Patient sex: F
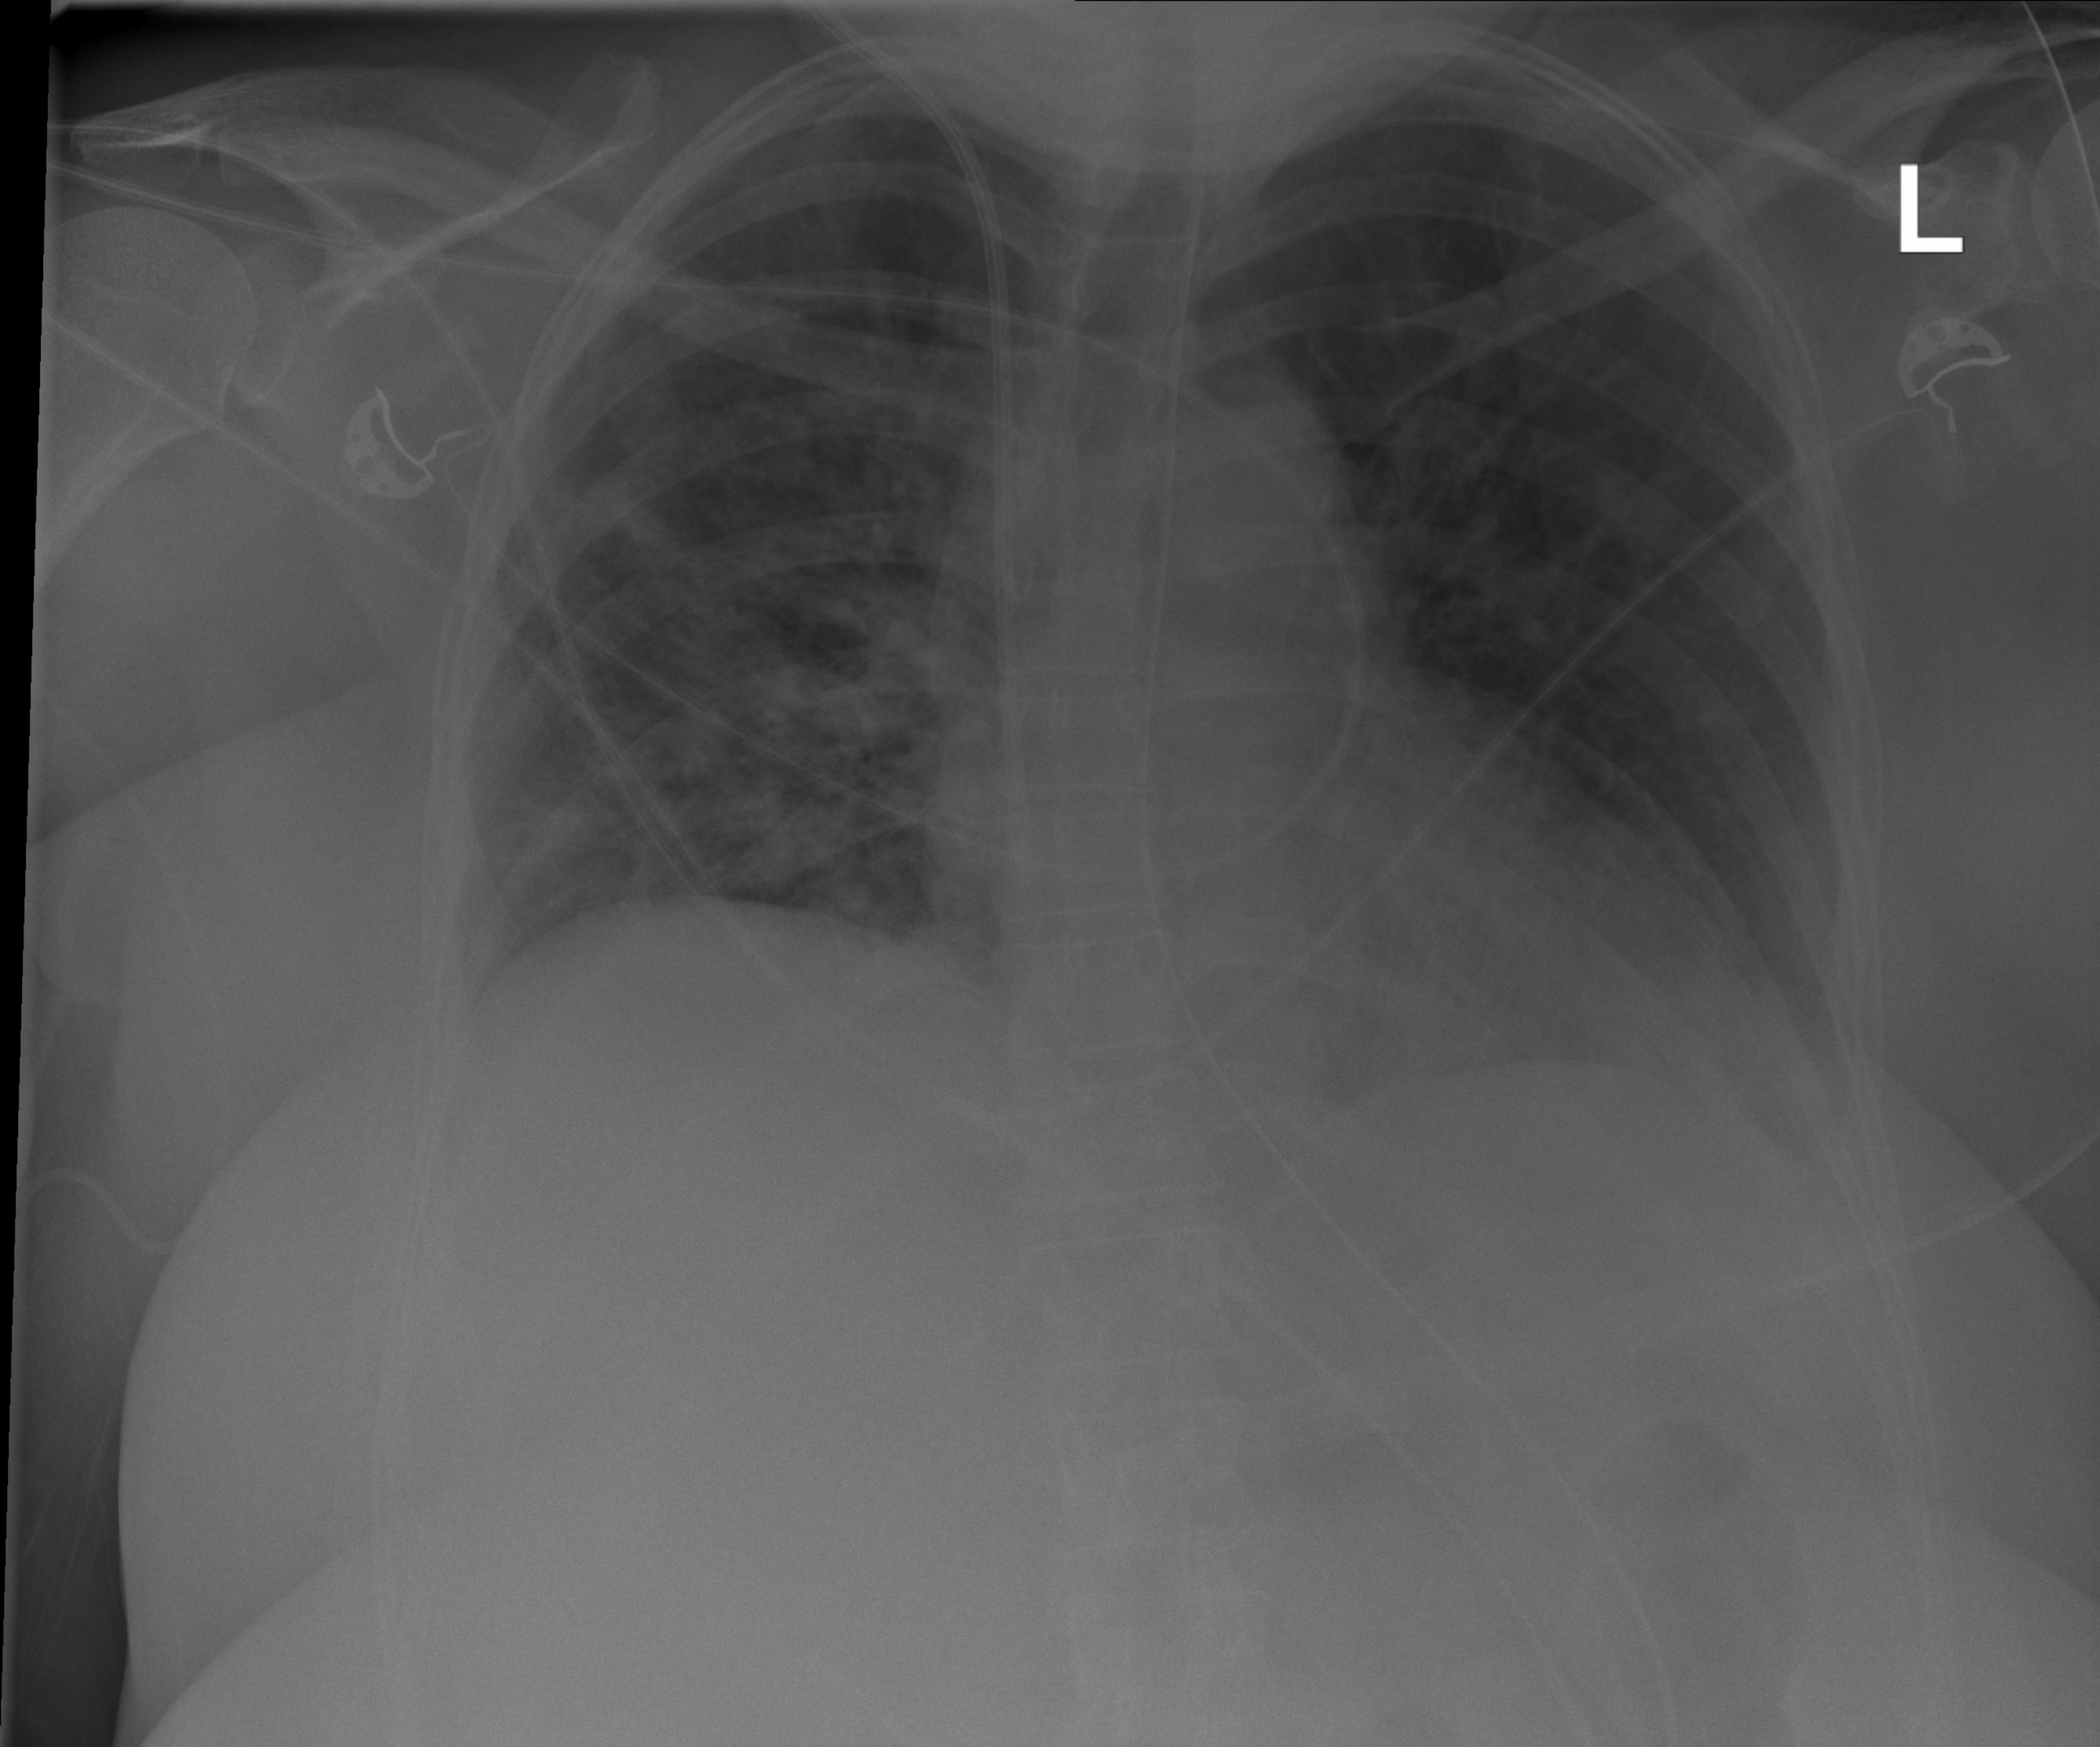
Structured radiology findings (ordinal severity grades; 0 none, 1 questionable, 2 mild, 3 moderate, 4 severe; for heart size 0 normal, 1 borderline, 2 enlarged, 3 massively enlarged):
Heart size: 0
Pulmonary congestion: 0
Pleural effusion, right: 0
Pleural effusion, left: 1
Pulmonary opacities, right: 3
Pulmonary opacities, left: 1
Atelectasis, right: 2
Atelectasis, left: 1